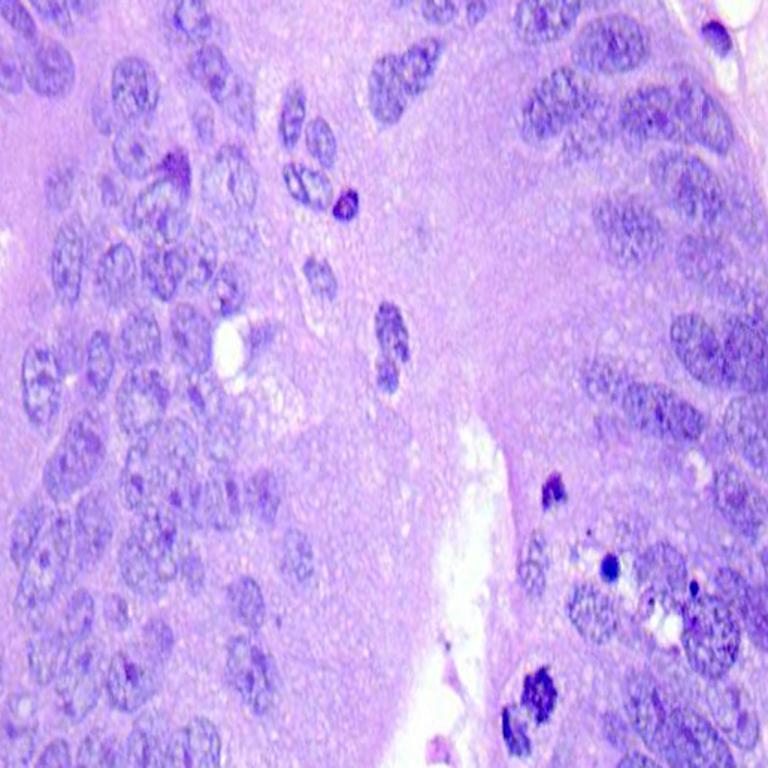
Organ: colon
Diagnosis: adenocarcinomas